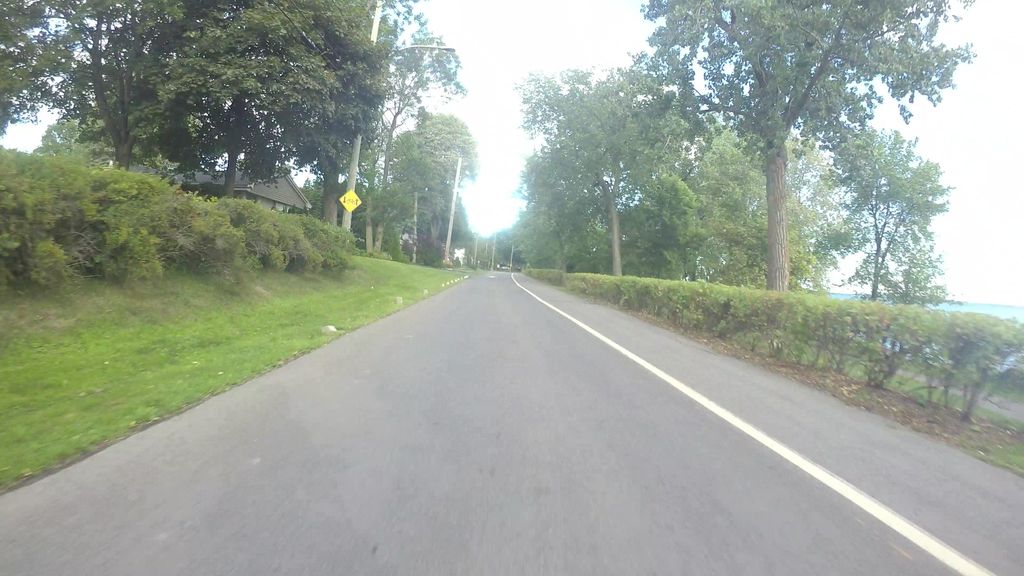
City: montreal